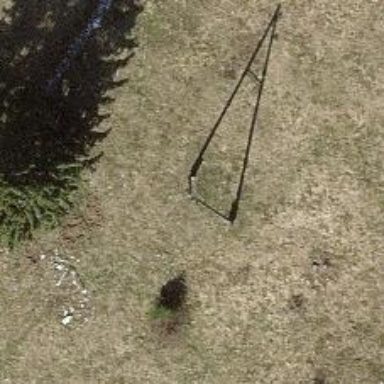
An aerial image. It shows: Power pole.